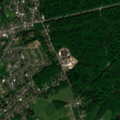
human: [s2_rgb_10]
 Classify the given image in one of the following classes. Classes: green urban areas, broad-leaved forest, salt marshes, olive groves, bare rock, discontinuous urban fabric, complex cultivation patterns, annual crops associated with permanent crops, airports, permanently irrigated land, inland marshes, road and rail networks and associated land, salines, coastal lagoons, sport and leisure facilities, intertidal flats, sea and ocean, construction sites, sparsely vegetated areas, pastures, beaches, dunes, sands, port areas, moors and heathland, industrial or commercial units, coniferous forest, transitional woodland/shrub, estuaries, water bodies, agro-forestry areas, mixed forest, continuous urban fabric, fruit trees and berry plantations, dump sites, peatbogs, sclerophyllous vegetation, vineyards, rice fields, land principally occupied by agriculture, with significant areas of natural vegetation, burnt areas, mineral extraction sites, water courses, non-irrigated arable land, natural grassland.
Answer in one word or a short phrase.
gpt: discontinuous urban fabric, non-irrigated arable land, pastures, broad-leaved forest, water bodies